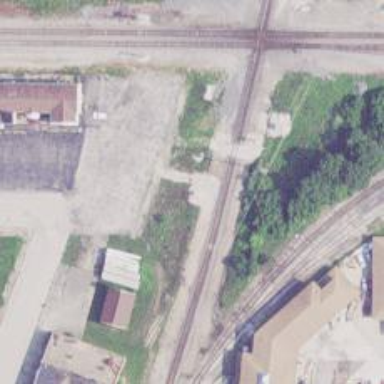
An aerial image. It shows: Railway junction.